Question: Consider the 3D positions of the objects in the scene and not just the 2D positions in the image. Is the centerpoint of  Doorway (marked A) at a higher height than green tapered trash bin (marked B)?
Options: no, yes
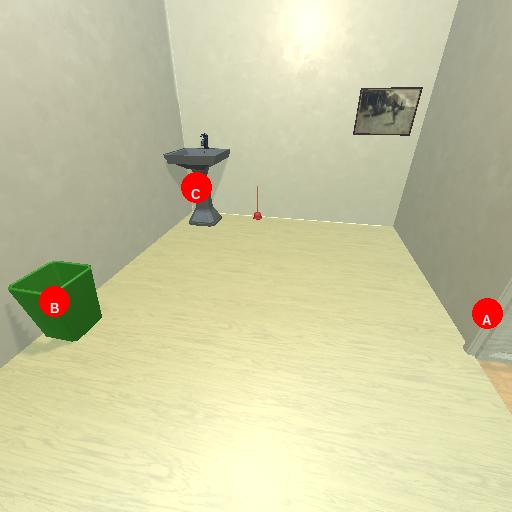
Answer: no